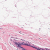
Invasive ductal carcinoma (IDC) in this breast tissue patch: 0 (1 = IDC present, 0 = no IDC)